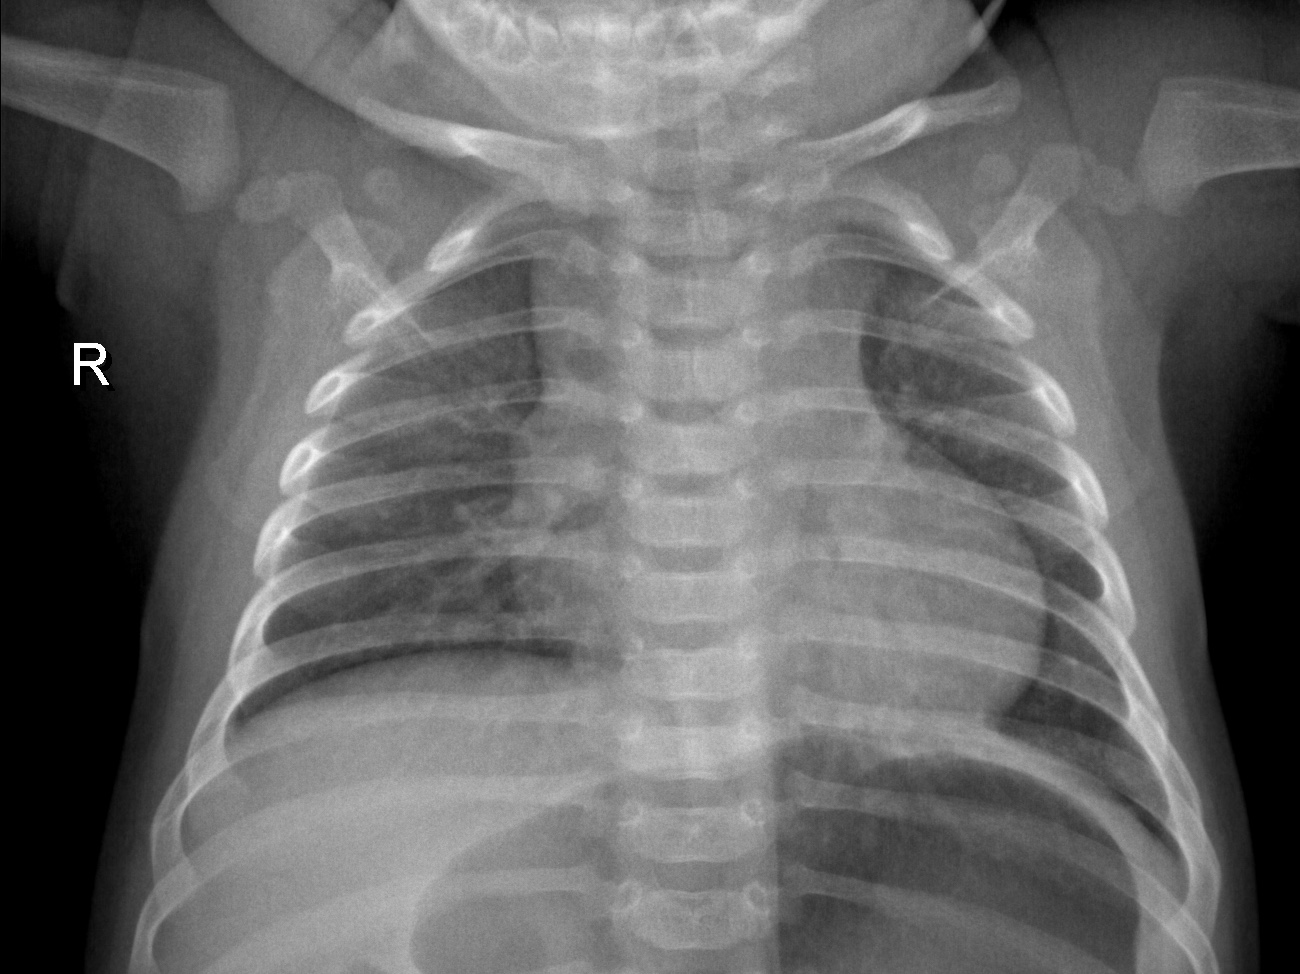
Diagnosis: NORMAL